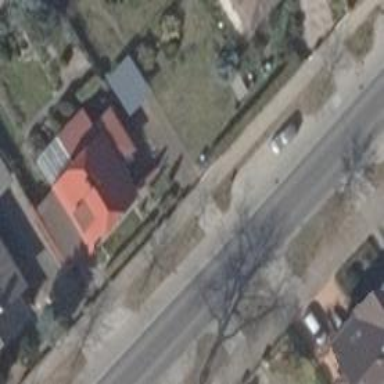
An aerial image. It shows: Sidewalk along the footway.